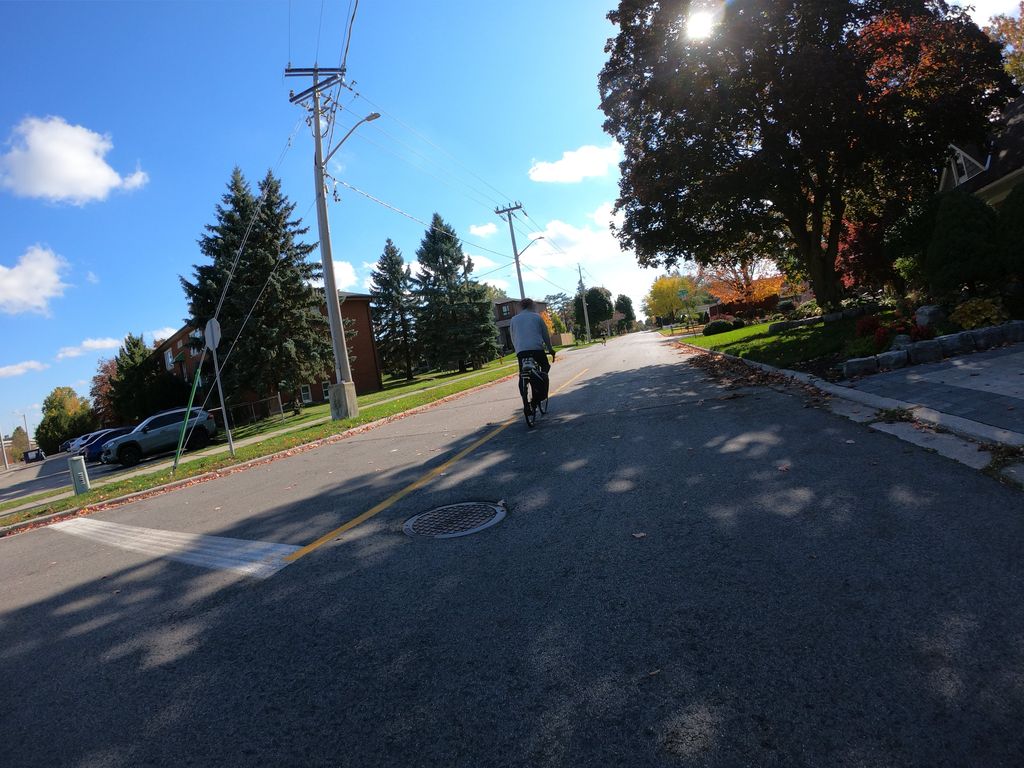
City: kitchener-waterloo